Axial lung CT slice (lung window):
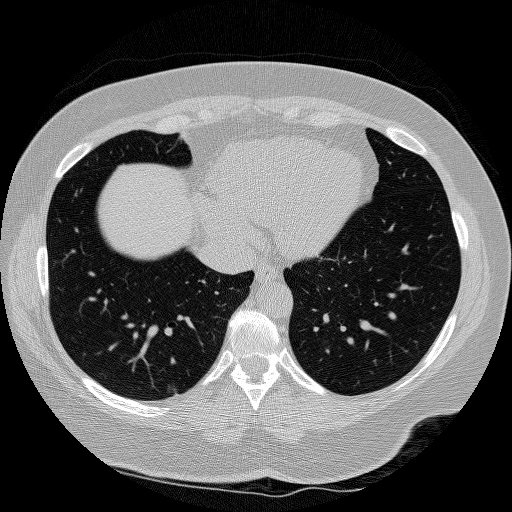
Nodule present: no